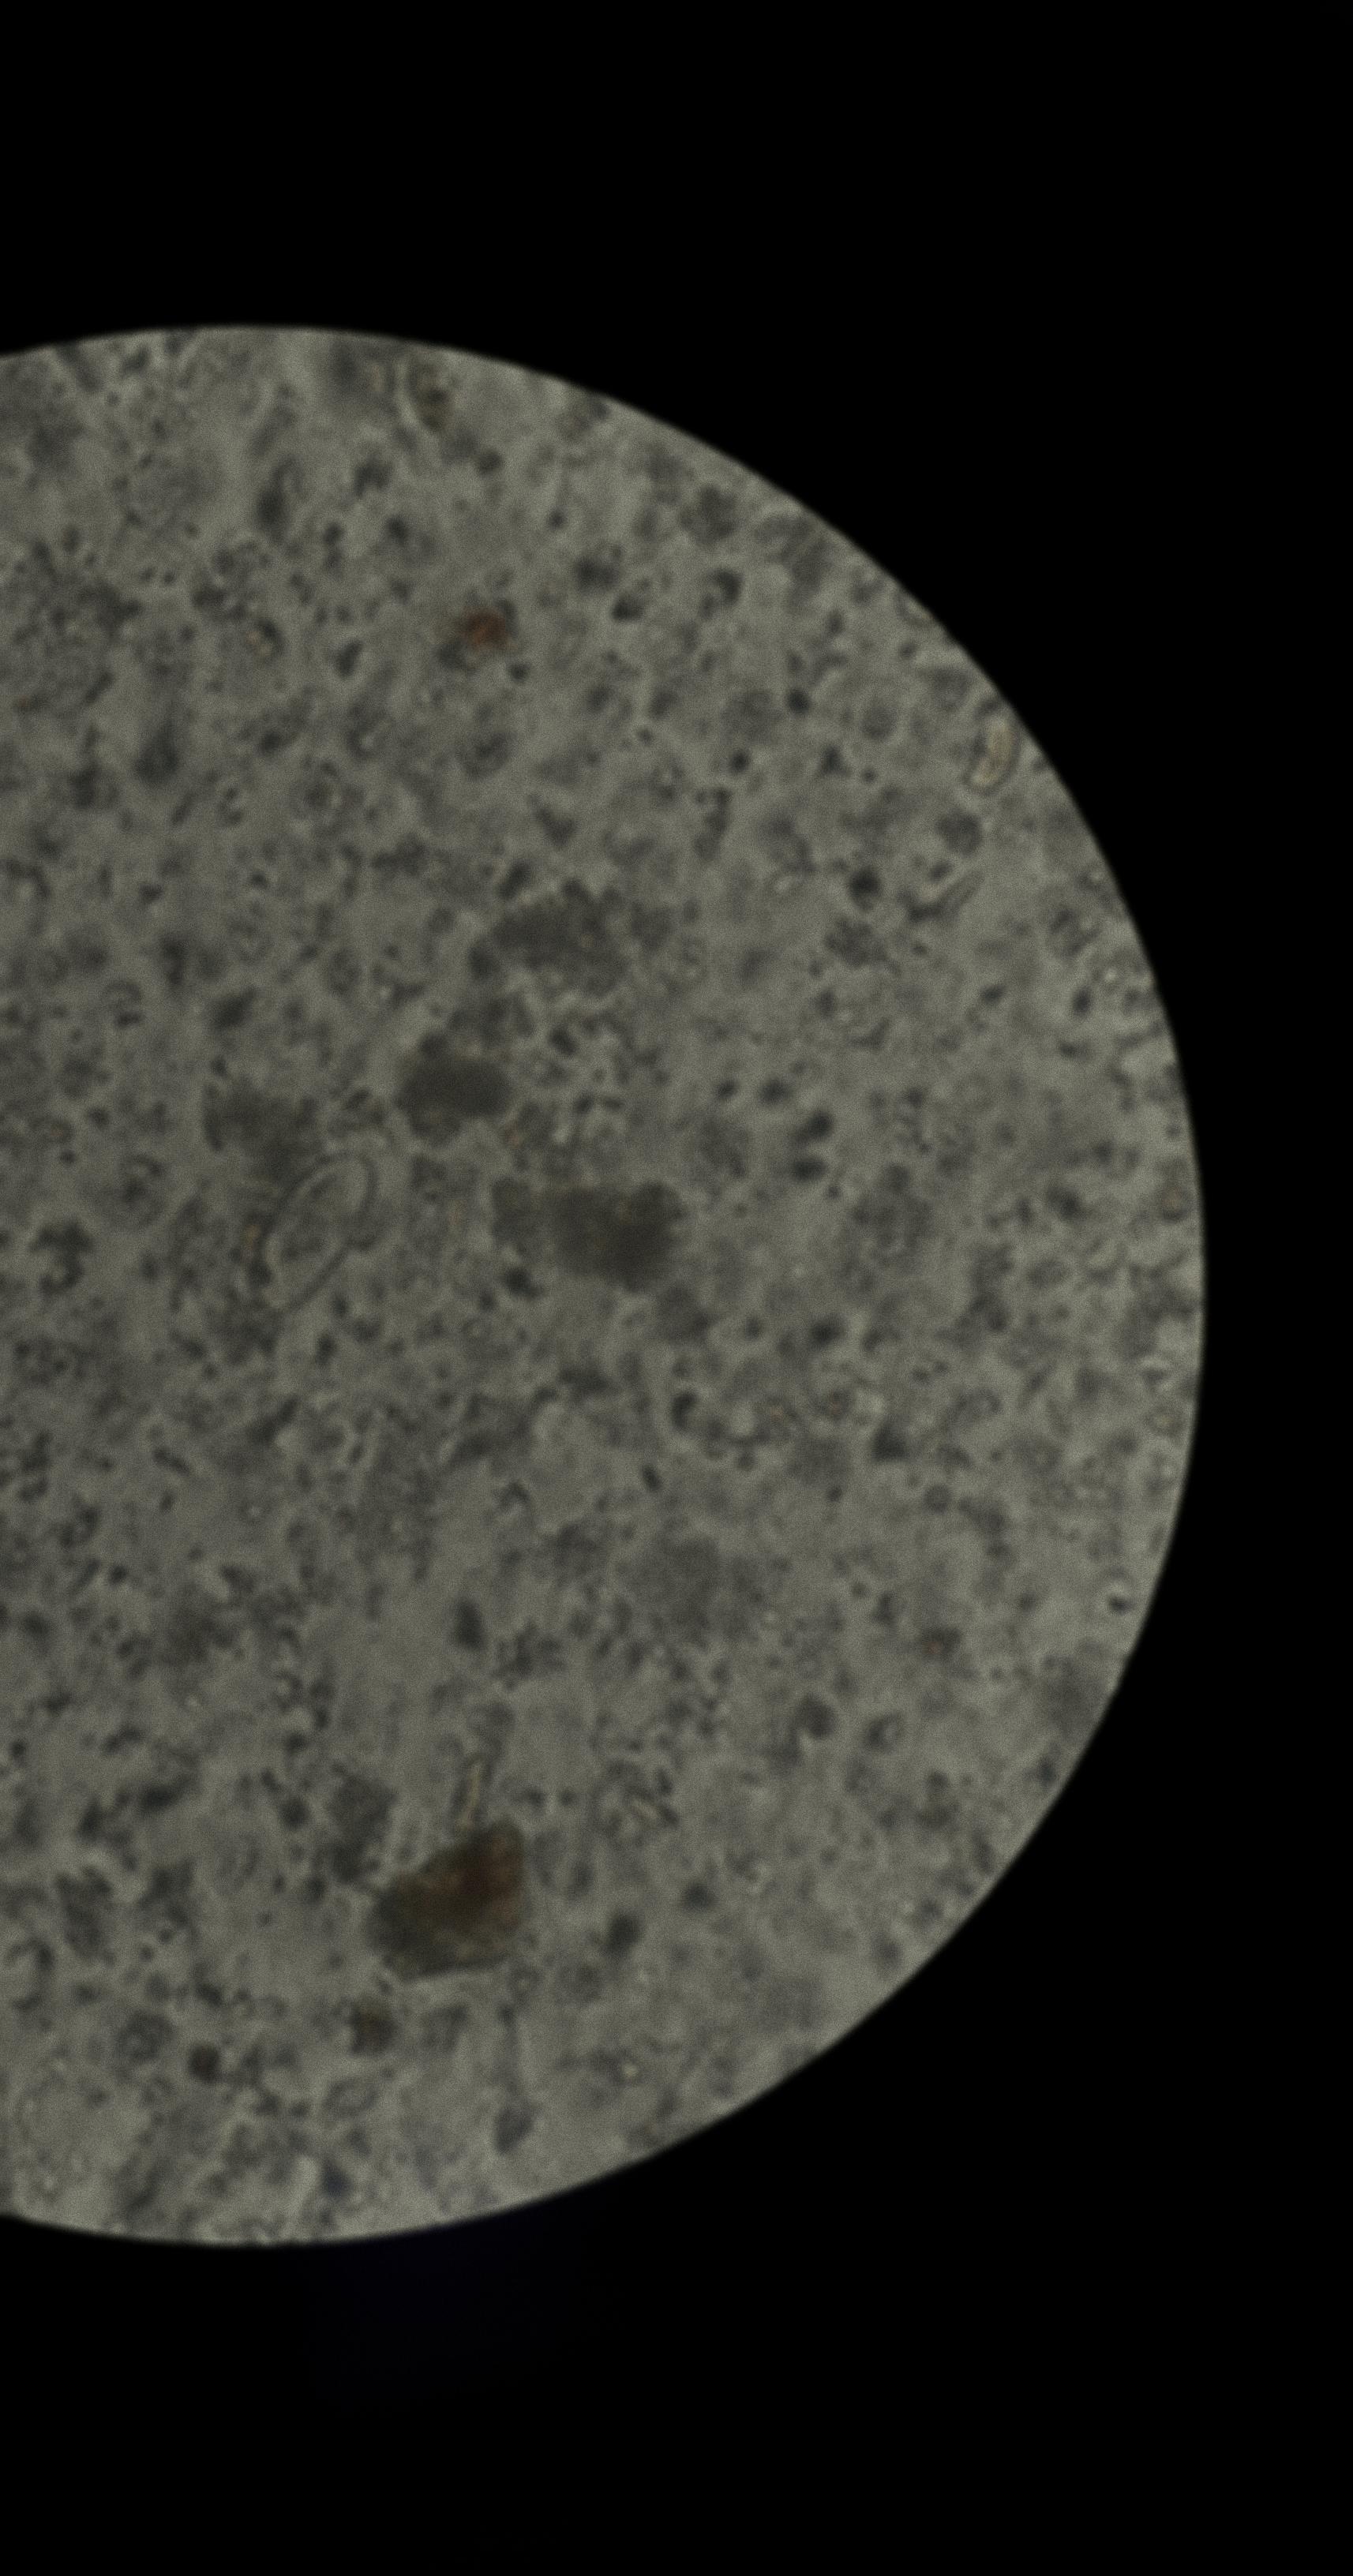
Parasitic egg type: Enterobius vermicularis